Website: lowes
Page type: billing-address
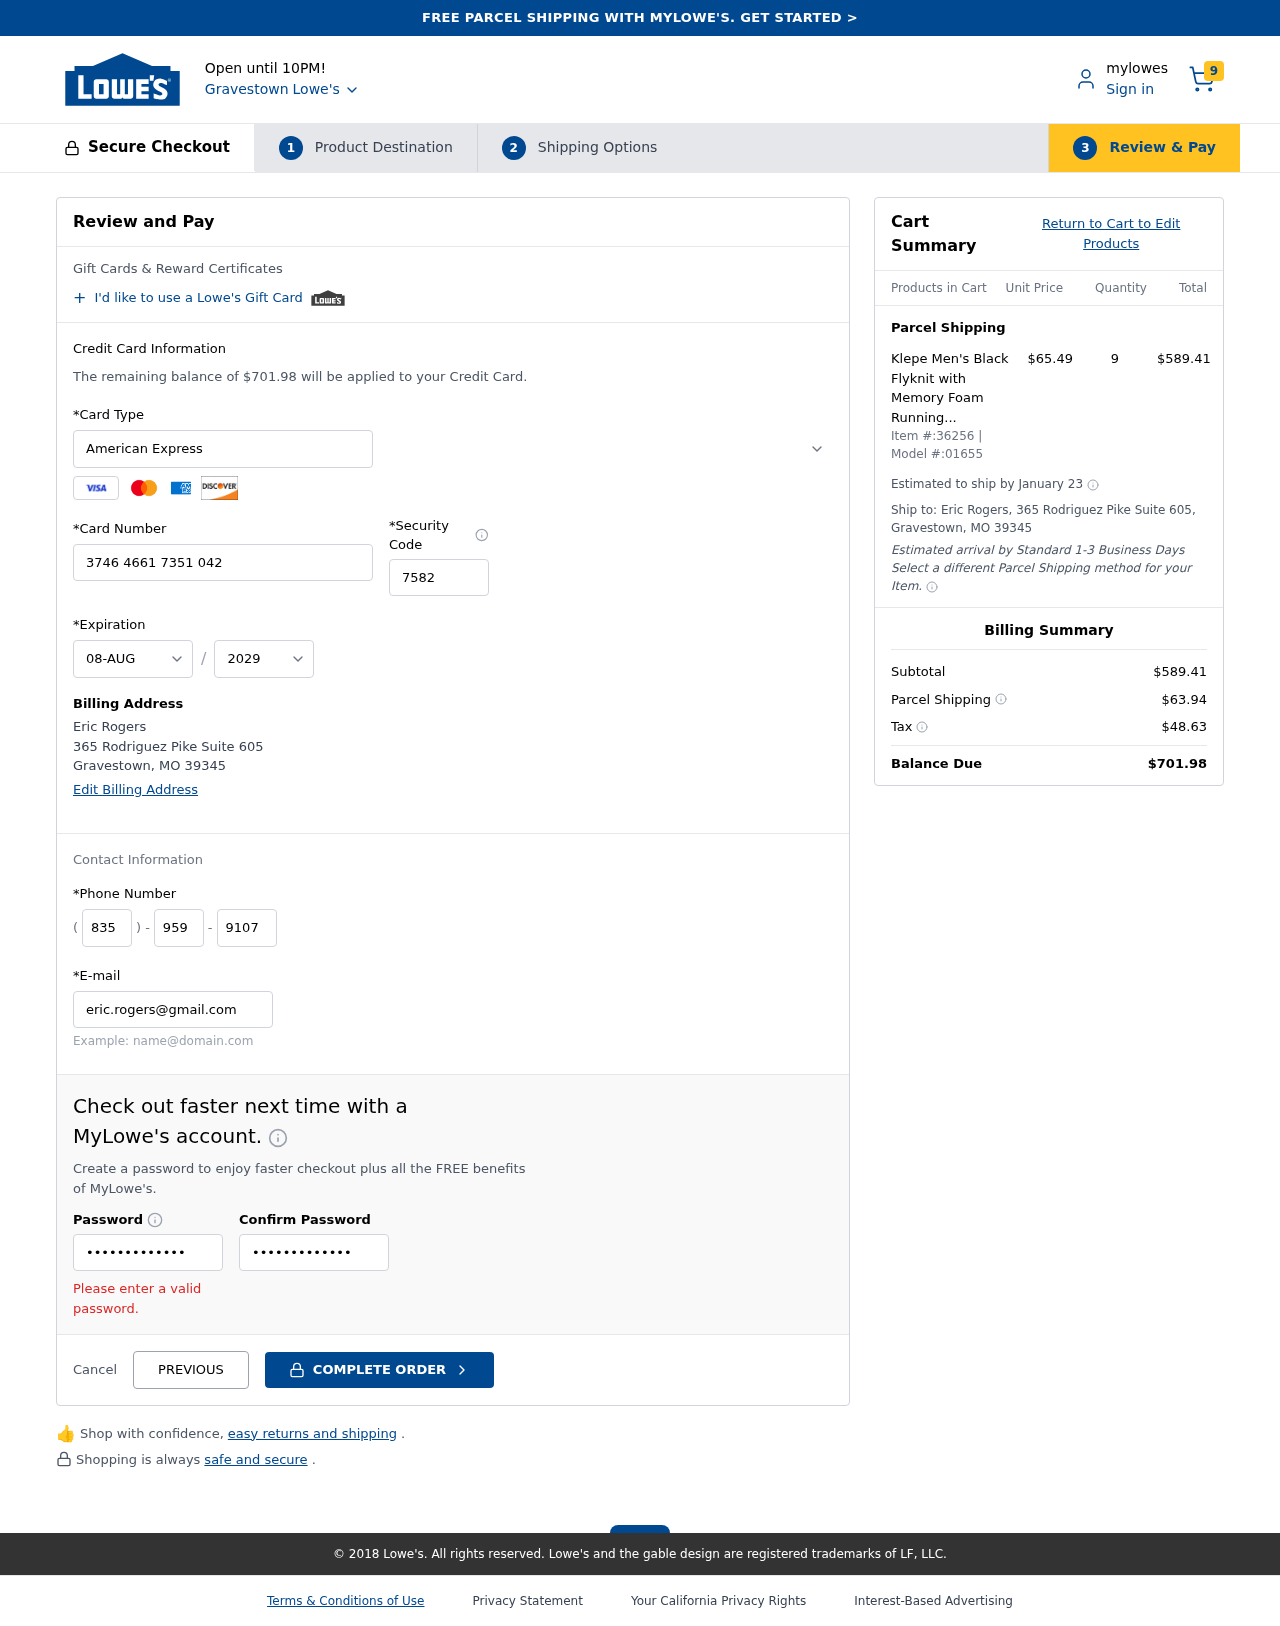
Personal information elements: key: PII_CARD_CVV
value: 7582
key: PII_CARD_EXPIRY_MONTH
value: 08
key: PII_CARD_EXPIRY_YEAR
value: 29
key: PII_CARD_NUMBER
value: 3746 4661 7351 042
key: PII_CARD_TYPE
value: American Express
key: PII_CITY
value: Gravestown
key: PII_CITY_STATE_ZIP
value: Gravestown, MO 39345
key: PII_EMAIL
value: eric.rogers@gmail.com
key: PII_FULLNAME
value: Eric Rogers
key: PII_PHONE_AREA
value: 835
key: PII_PHONE_PREFIX
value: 959
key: PII_PHONE_SUFFIX
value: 9107
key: PII_STREET
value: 365 Rodriguez Pike Suite 605
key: PII_FULLNAME2
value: Eric Rogers
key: PII_STATE_ABBR
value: MO
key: PII_POSTCODE
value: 39345
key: PII_POSTCODE_FULL
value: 39345
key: PII_CITY_STATE
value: Gravestown, MO
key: PII_POSTCODE_NUMERIC
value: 39345
Product elements: key: PRODUCT1_NAME
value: Klepe Men's Black Flyknit with Memory Foam Running Shoes-6 UK (40 EU) (7 US) (BX020/BLK)
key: PRODUCT1_PRICE
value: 65.49
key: PRODUCT1_QUANTITY
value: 9
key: PRODUCT_ITEM_NUMBER
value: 36256
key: PRODUCT_MODEL_NUMBER
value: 01655
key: PRODUCT1_LINE_TOTAL
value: $589.41
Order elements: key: ORDER_NUM_ITEMS
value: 9
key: ORDER_TOTAL
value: $701.98
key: ORDER_SHIPPING_DATE
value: January 23
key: ORDER_SUBTOTAL
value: $589.41
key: ORDER_SHIPPING_COST
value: $63.94
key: ORDER_TAX
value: $48.63